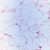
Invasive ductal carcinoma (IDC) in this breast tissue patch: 0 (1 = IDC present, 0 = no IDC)